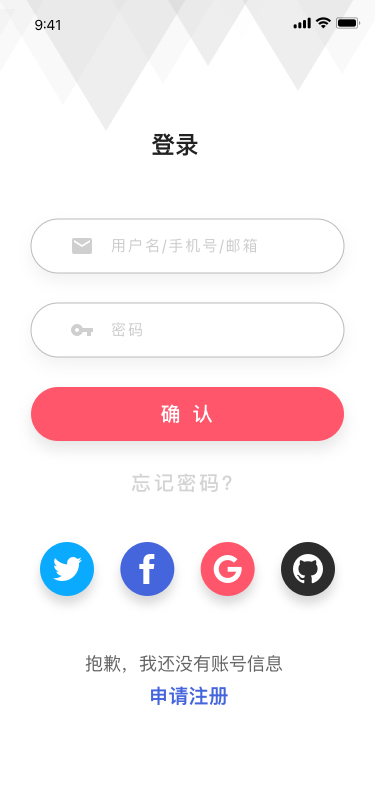
Text in this UI design:
登录
用户名/手机号/邮箱
密码
确 认
忘记密码？
抱歉，我还没有账号信息
申请注册